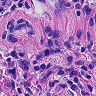
Metastatic tissue present: yes